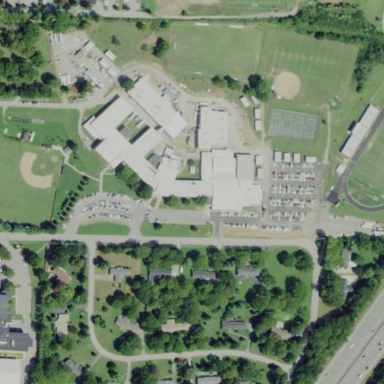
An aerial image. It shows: High School facility.